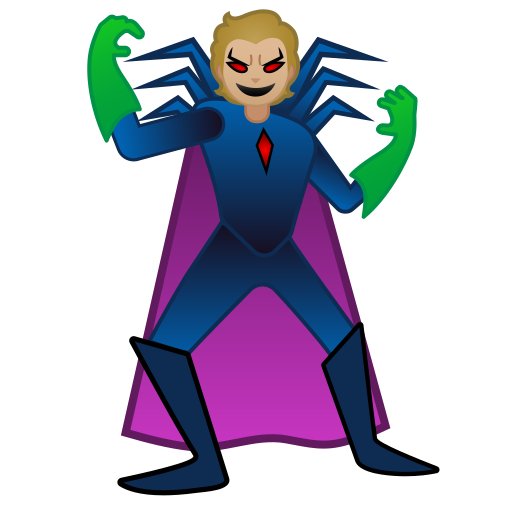
Emoji: 🦹🏼